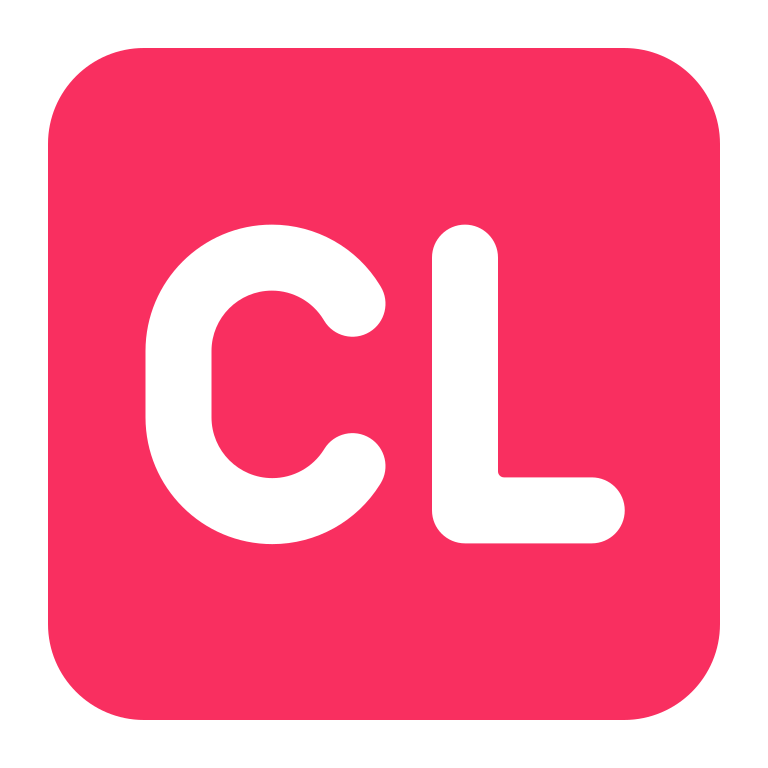
cl button flat